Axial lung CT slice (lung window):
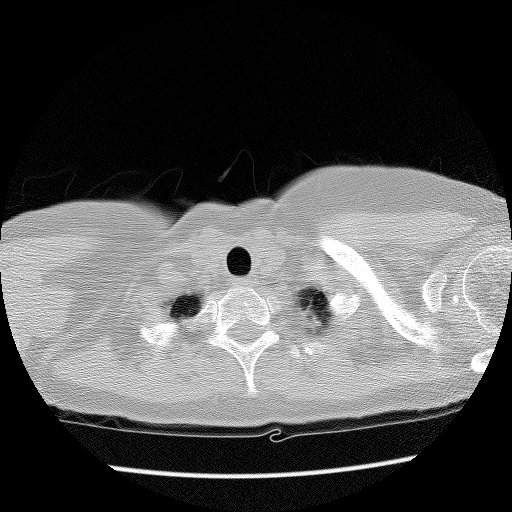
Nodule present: no